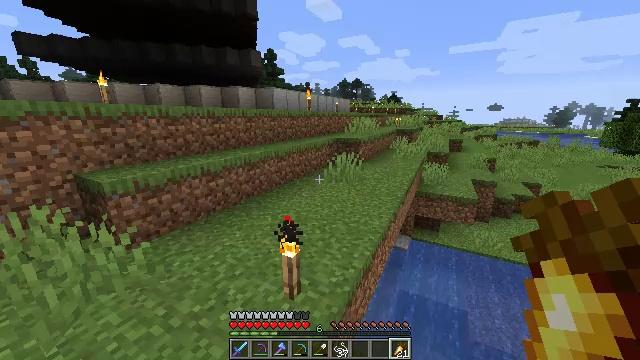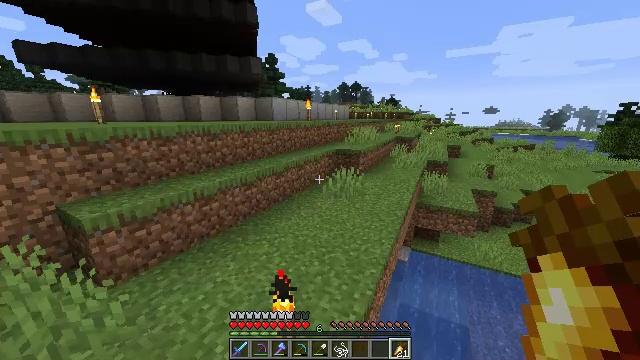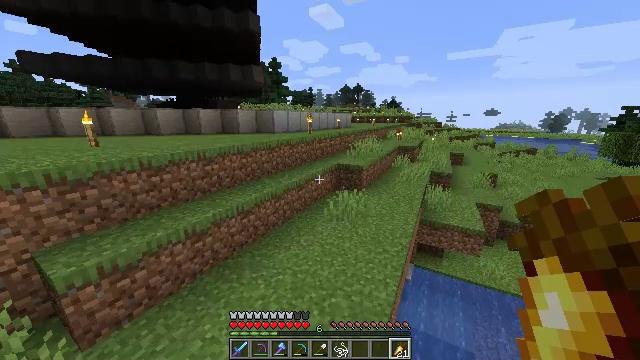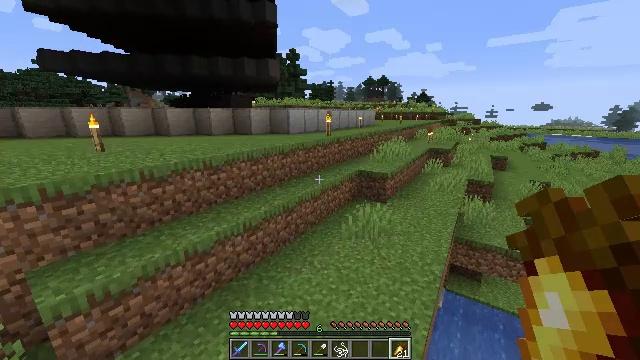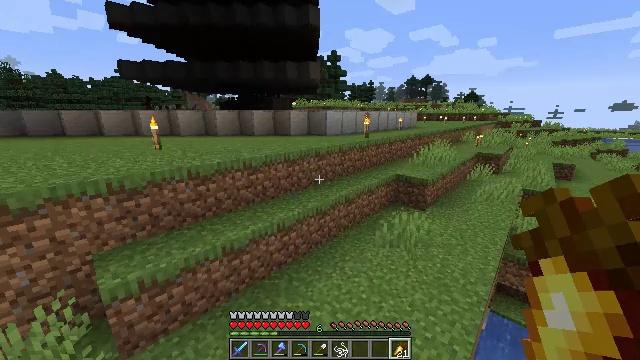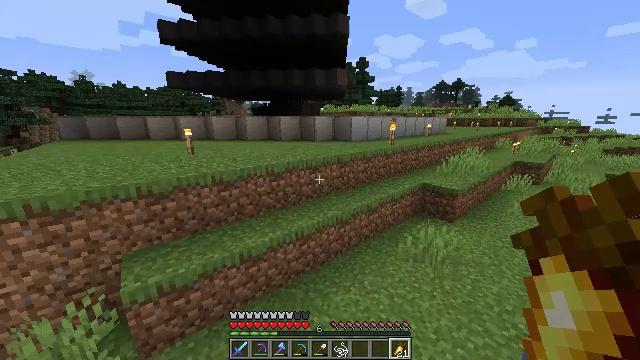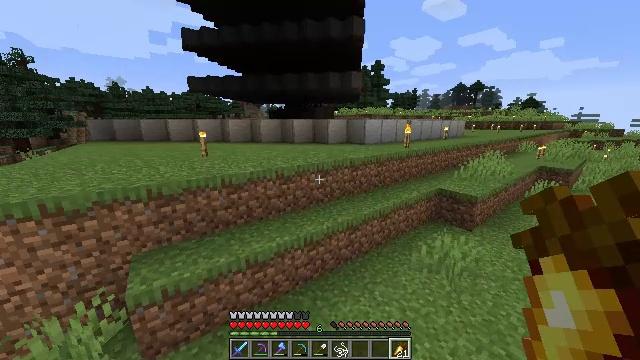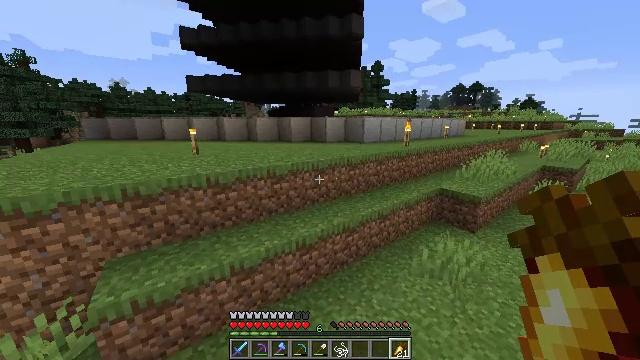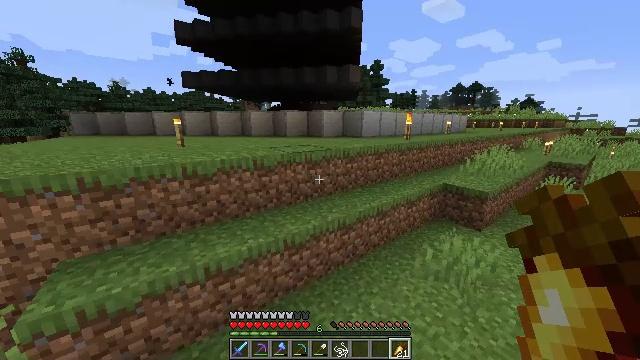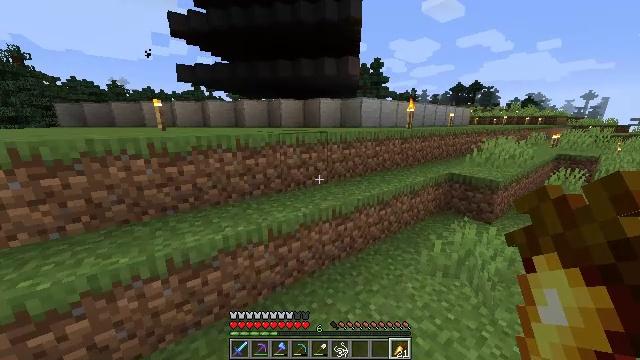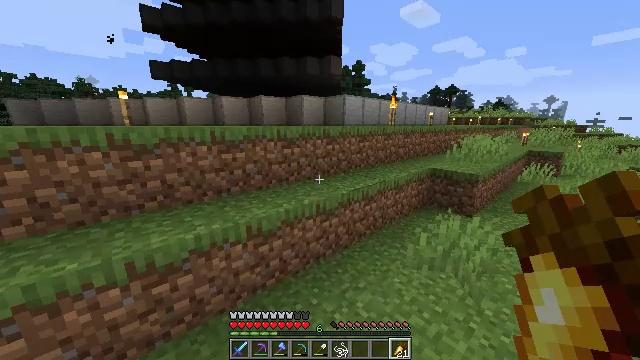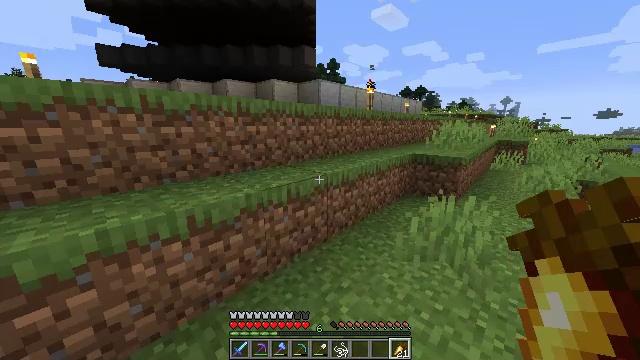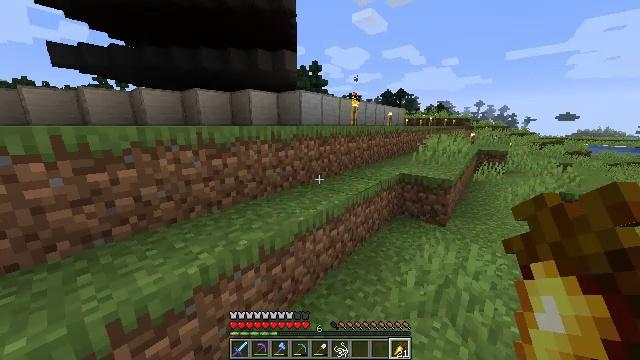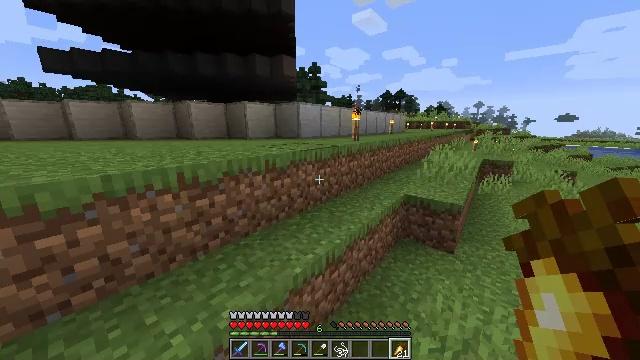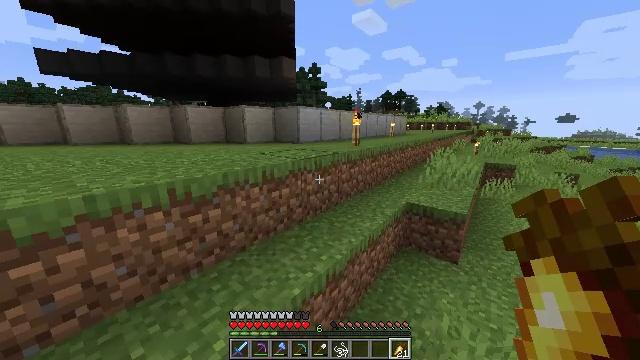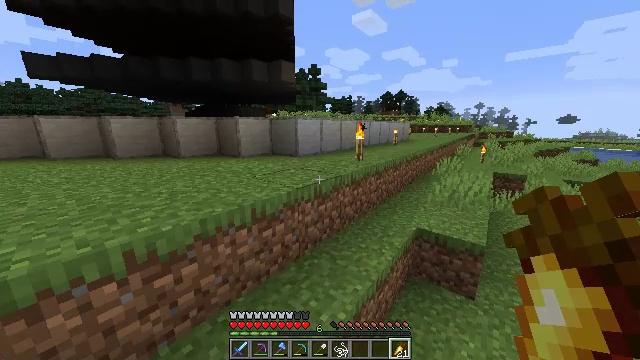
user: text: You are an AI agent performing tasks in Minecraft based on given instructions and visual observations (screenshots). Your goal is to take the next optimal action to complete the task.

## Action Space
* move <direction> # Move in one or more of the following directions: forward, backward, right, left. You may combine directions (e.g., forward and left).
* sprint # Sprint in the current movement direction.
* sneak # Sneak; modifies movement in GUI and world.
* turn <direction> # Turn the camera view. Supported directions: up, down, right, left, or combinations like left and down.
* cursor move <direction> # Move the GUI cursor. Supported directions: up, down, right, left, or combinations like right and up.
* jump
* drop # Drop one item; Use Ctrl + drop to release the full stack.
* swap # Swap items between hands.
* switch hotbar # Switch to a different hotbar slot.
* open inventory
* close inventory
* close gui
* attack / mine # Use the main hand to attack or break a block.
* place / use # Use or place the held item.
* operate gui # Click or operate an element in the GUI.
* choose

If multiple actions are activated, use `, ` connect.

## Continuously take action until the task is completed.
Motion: motion action
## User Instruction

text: Craft smooth stone in the furnace.
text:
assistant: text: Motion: move forward, sprint, jump
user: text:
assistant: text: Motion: move forward, sprint, jump
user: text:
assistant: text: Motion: move forward, sprint, turn left, jump
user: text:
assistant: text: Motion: move forward, sprint, turn left, jump
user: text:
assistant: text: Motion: move forward, turn left, jump
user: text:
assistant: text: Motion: move forward, turn left, jump
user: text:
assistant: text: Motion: move forward, jump
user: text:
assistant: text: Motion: move forward, jump
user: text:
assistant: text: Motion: move forward, jump
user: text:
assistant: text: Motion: move forward, turn right, jump
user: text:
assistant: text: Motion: move forward, turn right, jump
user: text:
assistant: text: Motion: move forward, turn right, jump
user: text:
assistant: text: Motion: move forward, sprint, jump
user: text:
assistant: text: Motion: move forward, sprint, jump
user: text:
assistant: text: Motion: move forward, sprint, jump
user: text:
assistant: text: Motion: move forward, sprint, jump
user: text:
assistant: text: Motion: move forward, sprint, jump
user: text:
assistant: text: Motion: move forward, sprint, jump
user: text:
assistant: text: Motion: move forward, jump
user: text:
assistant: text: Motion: move forward, jump
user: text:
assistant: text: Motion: move forward, jump
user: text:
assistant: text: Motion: move forward, turn right, jump
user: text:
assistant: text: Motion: move forward, turn right, jump
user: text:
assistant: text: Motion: move forward, sprint, turn right, jump
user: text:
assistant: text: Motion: move forward, sprint, turn right and down, jump
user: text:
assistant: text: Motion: move forward, sprint, jump
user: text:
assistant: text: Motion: move forward, sprint, jump
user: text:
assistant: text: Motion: move forward, sprint, jump
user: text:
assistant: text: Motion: move forward, jump
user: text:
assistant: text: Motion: move forward, jump